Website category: book
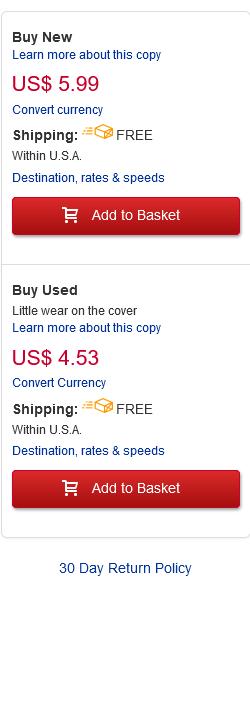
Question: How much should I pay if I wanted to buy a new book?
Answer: US$ 5.99

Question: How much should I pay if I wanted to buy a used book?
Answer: US$ 4.53

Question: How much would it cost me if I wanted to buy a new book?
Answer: US$ 5.99

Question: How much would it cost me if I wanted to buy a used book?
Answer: US$ 4.53

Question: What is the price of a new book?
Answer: US$ 5.99

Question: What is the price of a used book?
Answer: US$ 4.53

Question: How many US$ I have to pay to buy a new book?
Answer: US$ 5.99

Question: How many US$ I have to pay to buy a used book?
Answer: US$ 4.53

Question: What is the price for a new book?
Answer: US$ 5.99

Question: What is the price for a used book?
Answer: US$ 4.53

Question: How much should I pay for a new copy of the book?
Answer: US$ 5.99

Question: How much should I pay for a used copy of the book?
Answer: US$ 4.53

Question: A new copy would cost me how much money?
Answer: US$ 5.99

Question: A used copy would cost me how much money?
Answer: US$ 4.53

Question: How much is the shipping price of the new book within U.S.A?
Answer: FREE

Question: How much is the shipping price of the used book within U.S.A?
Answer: FREE

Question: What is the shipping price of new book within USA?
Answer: FREE

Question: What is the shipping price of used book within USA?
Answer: FREE

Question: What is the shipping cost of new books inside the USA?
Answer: FREE

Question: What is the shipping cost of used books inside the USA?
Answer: FREE

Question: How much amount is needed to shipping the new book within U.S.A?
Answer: FREE

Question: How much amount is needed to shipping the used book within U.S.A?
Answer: FREE

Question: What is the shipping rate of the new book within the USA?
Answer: FREE

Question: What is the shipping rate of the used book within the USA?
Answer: FREE

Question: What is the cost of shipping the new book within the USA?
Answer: FREE

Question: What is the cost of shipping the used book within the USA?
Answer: FREE

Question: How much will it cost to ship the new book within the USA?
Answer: FREE

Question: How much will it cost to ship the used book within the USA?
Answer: FREE